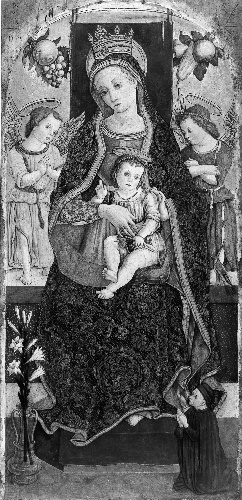
Title: Madonna and Child Enthroned with Two Angels and a Donor
Artist: Vittore Crivelli
Artist bio: Italian, Venice, active by 1465–died 1501/2 Fermo
Date: 1481?
Object type: Painting
Classification: Paintings
Medium: Tempera on wood, gold ground
Dimensions: Overall 54 x 25 3/4 in. (137.2 x 65.4 cm); painted surface 52 x 24 1/4 in. (132.1 x 61.5 cm)
Department: European Paintings
Credit line: Gift of George Blumenthal, 1941
Accession year: 1941
Repository: Metropolitan Museum of Art, New York, NY
Tags: Madonna and Child|Men|Angels